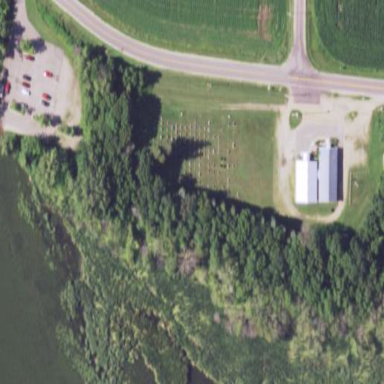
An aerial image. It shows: Graveyard area designated as cemetery.